Question: I'd really like to know the various ways I could select a directory with the TOpenDialog, whether it be downloading a new component or using what is provided by Delphi, but preferably using what is provided by Delphi.
Prior to this, I have been using the SelectDirectory command but I think it'd be a difficulty for the users of my program to look for the specified directory.
I think the SelectDirectory is 'weak' because it can be a long process when searching for the directory you want. Say for example, you want to navigate to the Application Data directory. How long or difficult would it be to navigate there? In the end, users may not even reach their desired directory.
I need something like this where the user can copy and paste directories into the directory address bar at the top there.

Thank you for all your answers.
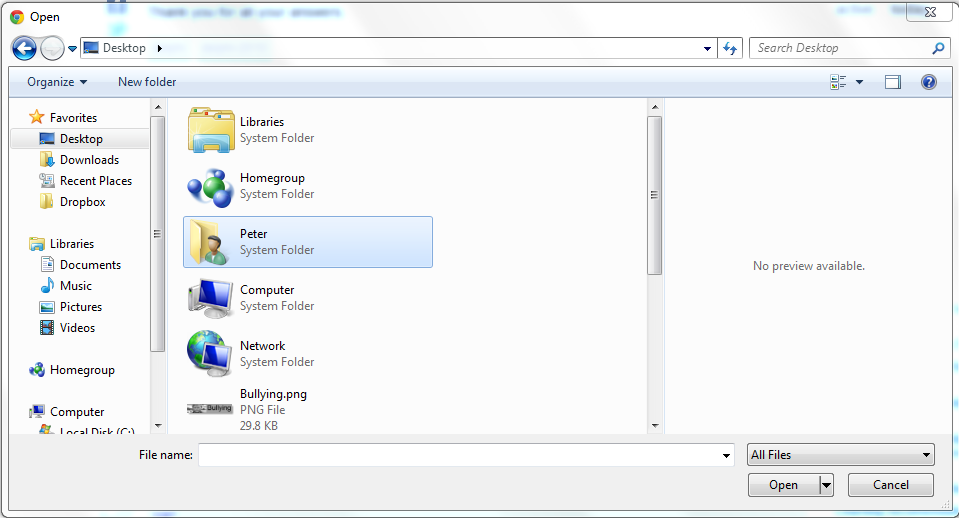
Answer: You can use the <URL>:
'''
with TFileOpenDialog.Create(nil) do
try
Options := [fdoPickFolders];
if Execute then
ShowMessage(FileName);
finally
Free;
end;
'''
Personally, I always use the 'TFileOpenDialog' on Vista+ and fallback using the 'SelectDirectory' (the good one!) on XP, like this:
'''
if Win32MajorVersion >= 6 then
with TFileOpenDialog.Create(nil) do
try
Title := 'Select Directory';
Options := [fdoPickFolders, fdoPathMustExist, fdoForceFileSystem]; // YMMV
OkButtonLabel := 'Select';
DefaultFolder := FDir;
FileName := FDir;
if Execute then
ShowMessage(FileName);
finally
Free;
end
else
if SelectDirectory('Select Directory', ExtractFileDrive(FDir), FDir,
[sdNewUI, sdNewFolder]) then
ShowMessage(FDir)
'''